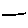
Label: line